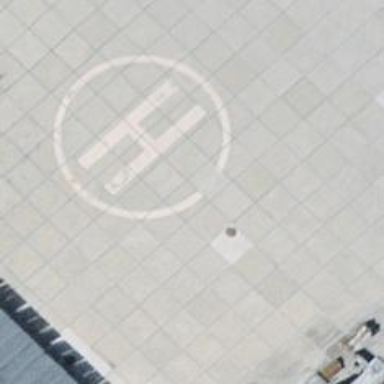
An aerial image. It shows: Image showing helipad at airport.